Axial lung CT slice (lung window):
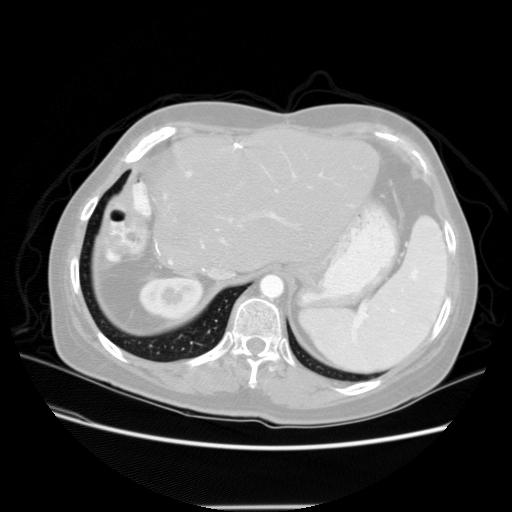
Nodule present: no